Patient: sex F, age 46
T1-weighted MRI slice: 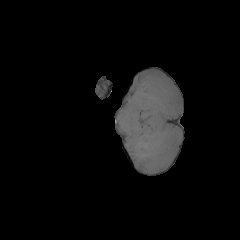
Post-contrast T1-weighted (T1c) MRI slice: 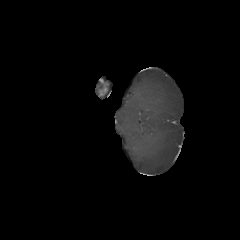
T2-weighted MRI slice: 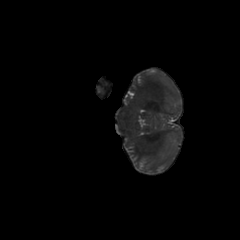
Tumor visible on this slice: yes
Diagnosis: Glioblastoma, IDH-wildtype
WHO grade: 4